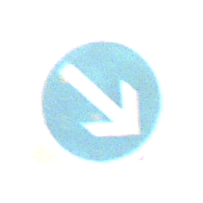
Verkehrszeichen: VorgeschriebeneVorbeifahrtRechts
Umgebung: Roofed, Suburban
Tageszeit: MorningAfternoon
Wetter: PartlyCloudy
Licht: Natural
Jahreszeit: Winter
Kontrast: LowContrast